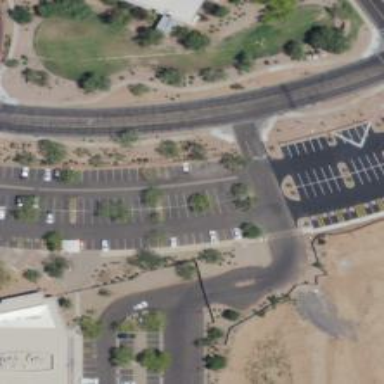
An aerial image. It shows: Parking area.